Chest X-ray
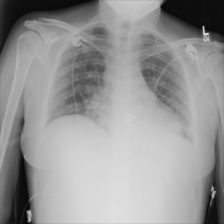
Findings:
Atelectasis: negative
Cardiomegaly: negative
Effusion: negative
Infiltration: negative
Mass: negative
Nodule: positive
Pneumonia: negative
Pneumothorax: negative
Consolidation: negative
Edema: negative
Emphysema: negative
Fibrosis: negative
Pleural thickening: negative
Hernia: negative